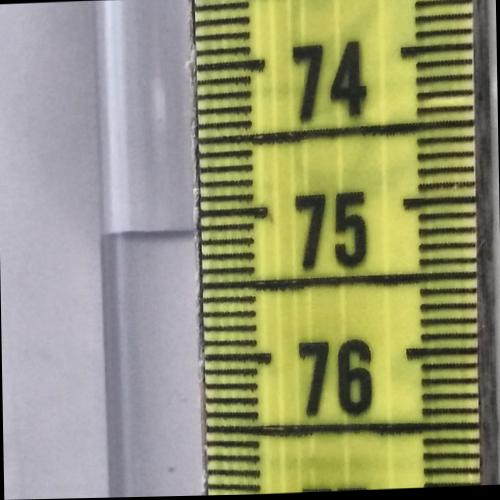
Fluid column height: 75.1 cm